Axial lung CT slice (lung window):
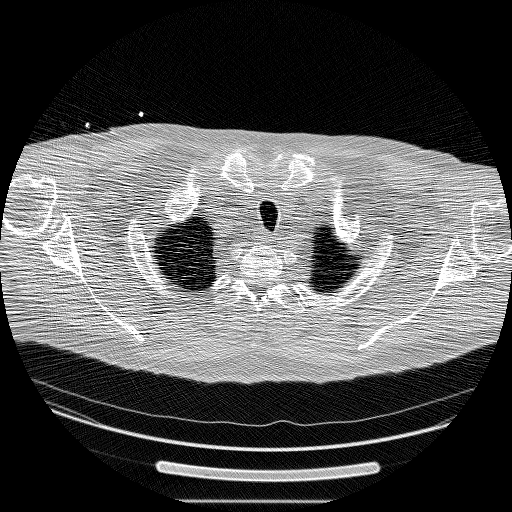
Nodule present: no